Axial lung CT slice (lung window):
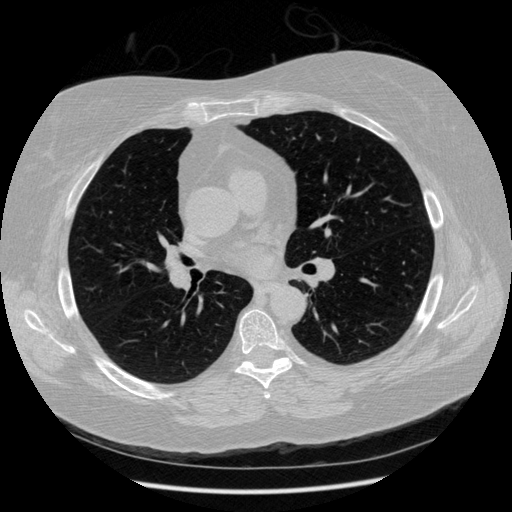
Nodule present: no